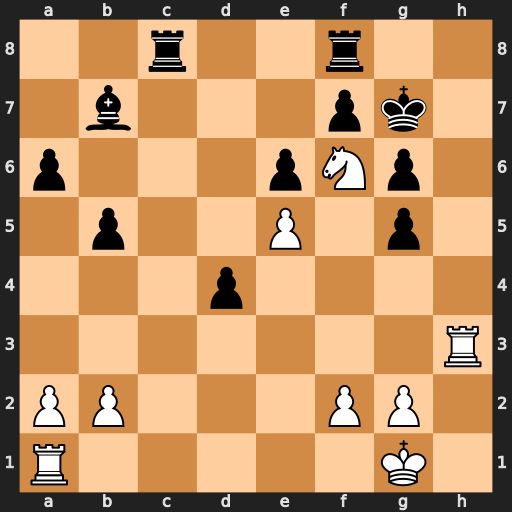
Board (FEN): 2r2r2/1b3pk1/p3pNp1/1p2P1p1/3p4/7R/PP3PP1/R5K1
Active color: w
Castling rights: -
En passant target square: -
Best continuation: Rh7#